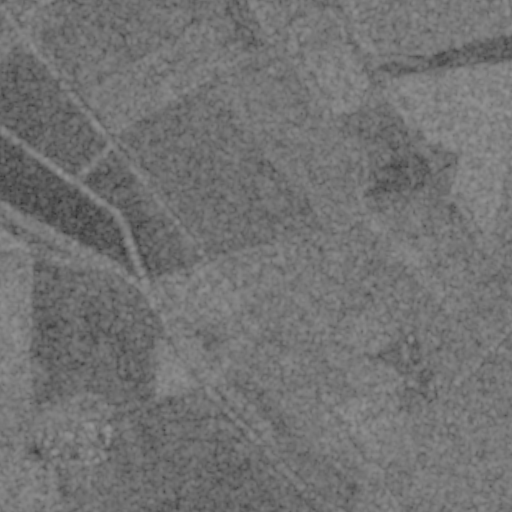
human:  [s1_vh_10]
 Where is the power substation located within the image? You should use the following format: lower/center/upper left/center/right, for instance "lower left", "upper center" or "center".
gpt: The power substation is located in the lower left of the image.
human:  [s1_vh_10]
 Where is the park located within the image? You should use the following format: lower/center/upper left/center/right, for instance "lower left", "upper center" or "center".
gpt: There is no park in the image.

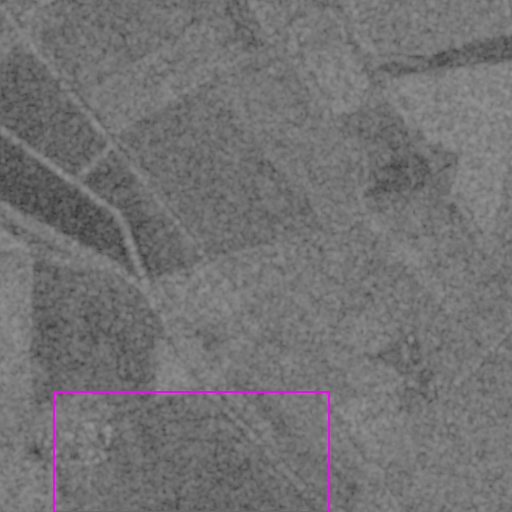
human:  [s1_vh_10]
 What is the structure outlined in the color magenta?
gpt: The structure outlined in magenta is a crop field.
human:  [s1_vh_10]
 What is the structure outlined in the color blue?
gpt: There is no blue outline.